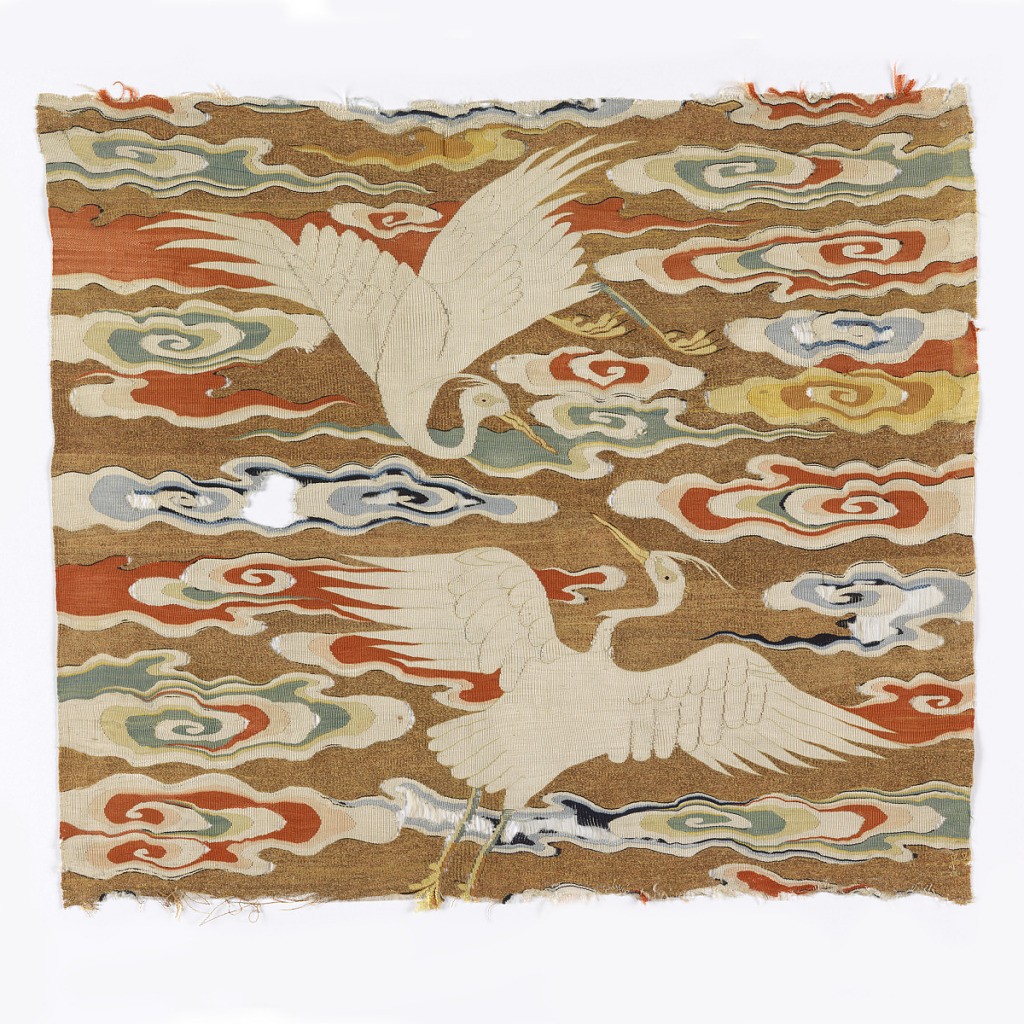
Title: Rank badge
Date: Ming dynasty, 1368–1644
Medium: silk, metallic yarns Technique: plain weave with discontinuous wefts (tapestry or k'ossu), open slits
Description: Most of a Ming dynasty Sixth Rank square showing a pair of egrets with spread wings arched across a gold sky filled with brightly colored attenuated cloud streamers. Birds are white with the characteristic slender head plume, yellow beak, feet and eyes, with pale green details. Cloud bands are white with shades of blue, pale green, yellow and vermillion on a gold metallic ground.